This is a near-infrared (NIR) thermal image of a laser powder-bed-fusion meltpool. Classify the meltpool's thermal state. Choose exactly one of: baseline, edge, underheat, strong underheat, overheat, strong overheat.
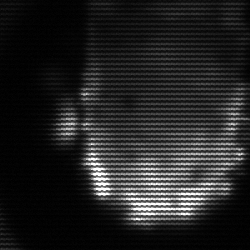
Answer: baseline